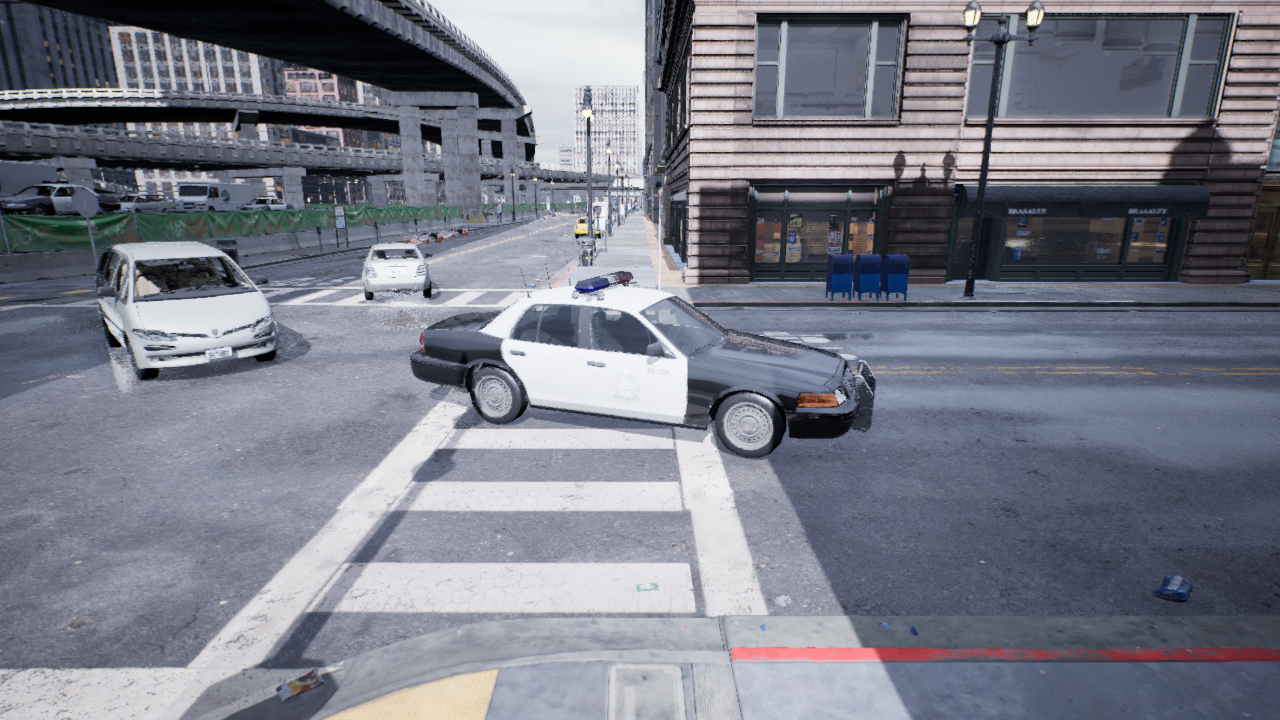
Venue: intersection
Lighting: overcast
Vehicle rig: sedan